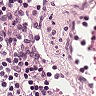
Metastatic tissue present: no